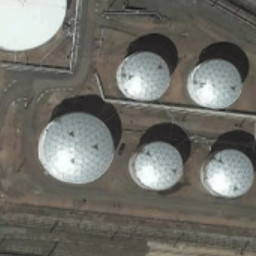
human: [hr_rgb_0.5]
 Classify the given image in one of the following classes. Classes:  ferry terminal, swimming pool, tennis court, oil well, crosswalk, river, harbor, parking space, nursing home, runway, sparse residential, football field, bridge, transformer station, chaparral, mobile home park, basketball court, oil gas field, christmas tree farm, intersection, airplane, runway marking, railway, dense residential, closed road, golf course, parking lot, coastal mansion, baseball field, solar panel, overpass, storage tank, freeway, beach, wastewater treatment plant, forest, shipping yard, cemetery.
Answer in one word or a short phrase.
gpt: storage tank